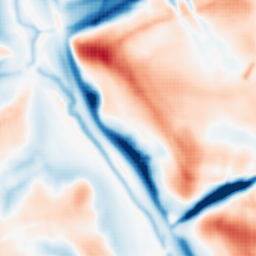
Category: multiscale
Decomposition family: dog_multiscale
Decomposition parameters: sigma_ratio: 2
n_scales: 3
base_sigma: 2
Upsampling method: sinc_blackman
Upsampling parameters: scale: 2
kernel_size: 4
Upsampling scale: 2